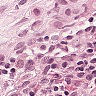
Metastatic tissue present: yes